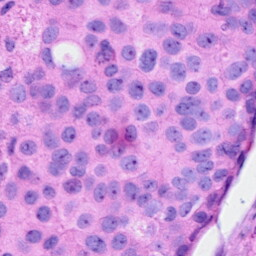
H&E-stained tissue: Breast